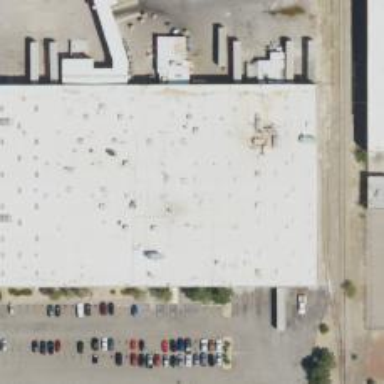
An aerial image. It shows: Warehouse.